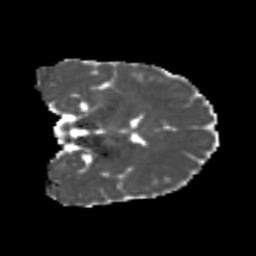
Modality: MD
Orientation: coronal
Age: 22
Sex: female
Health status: healthy
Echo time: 0.074 s